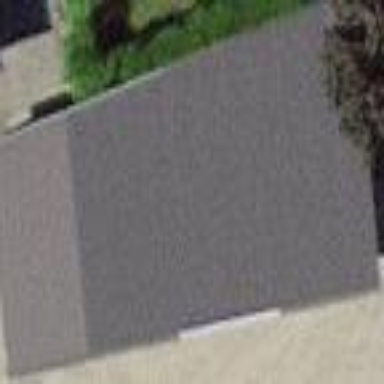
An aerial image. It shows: View of roof of building.